Interaction volume radius: 10 \u00c5
Interaction volume height: 15 \u00c5
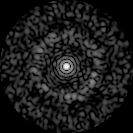
Disorder parameter: 0.8249